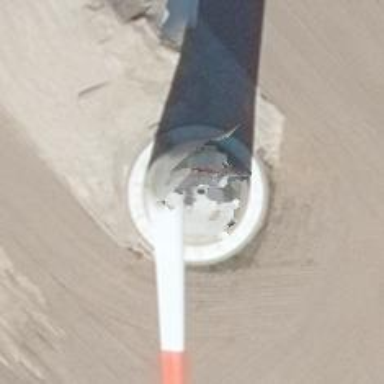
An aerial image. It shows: Wind generator powered by horizontal-axis wind turbine.